Interaction volume radius: 10 \u00c5
Interaction volume height: 20 \u00c5
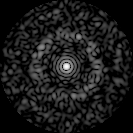
Disorder parameter: 0.8476